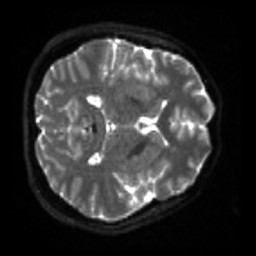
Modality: sbref
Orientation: axial
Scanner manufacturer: siemens
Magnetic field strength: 3 T
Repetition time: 4 s
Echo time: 0.0594 s